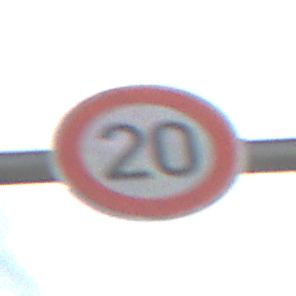
Verkehrszeichen: Geschwindigkeit20
Umgebung: Outdoor, Nature
Tageszeit: SunriseSunset
Wetter: PartlyCloudy
Licht: Natural
Jahreszeit: NotSpecified
Kontrast: HighContrast